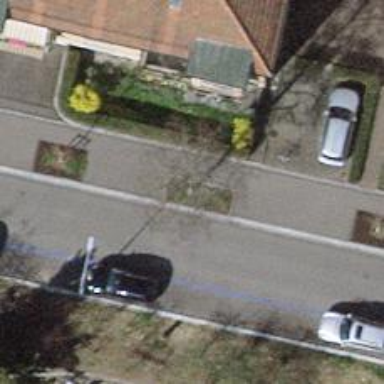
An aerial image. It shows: Avenue lined with trees.